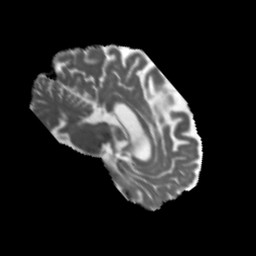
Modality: MD
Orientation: sagittal
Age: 52
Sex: male
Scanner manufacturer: siemens
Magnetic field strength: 3 T
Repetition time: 5.47 s
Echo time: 0.0854 s